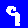
Digit: 9